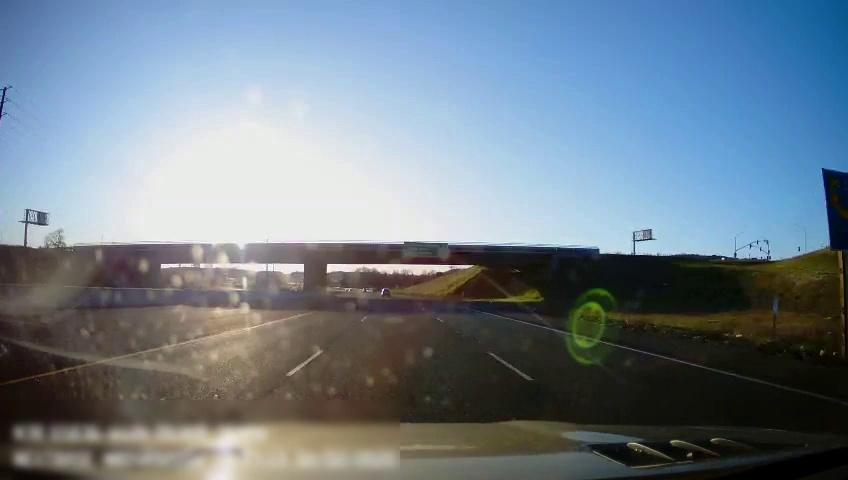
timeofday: Day
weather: Sunny
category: Drivable Space
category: Lanes | Alternate Lane
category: Lanes | Current Lane
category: Lanes | Current Lane
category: Lanes | Alternate Lane
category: Traffic | Signs
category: Traffic | Signs